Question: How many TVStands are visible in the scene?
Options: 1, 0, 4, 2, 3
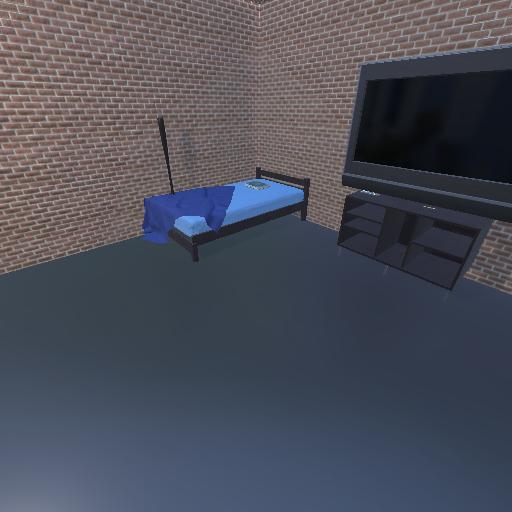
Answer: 1